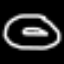
Label: donut